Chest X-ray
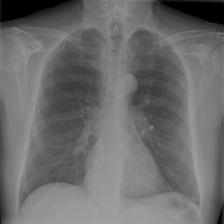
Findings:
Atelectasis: negative
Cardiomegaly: negative
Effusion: negative
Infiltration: negative
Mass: negative
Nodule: negative
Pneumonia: negative
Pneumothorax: negative
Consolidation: negative
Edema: negative
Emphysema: negative
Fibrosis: negative
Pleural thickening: negative
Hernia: negative